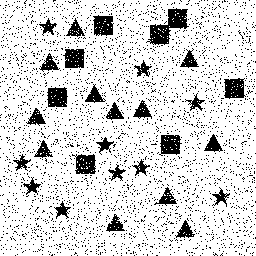
Squares: 8
Triangles: 12
Stars: 10
Total shapes: 30